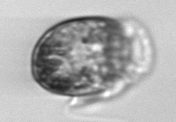
Label: Dinophysis_acuminata